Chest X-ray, PA view. Patient: 62 years old, sex M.
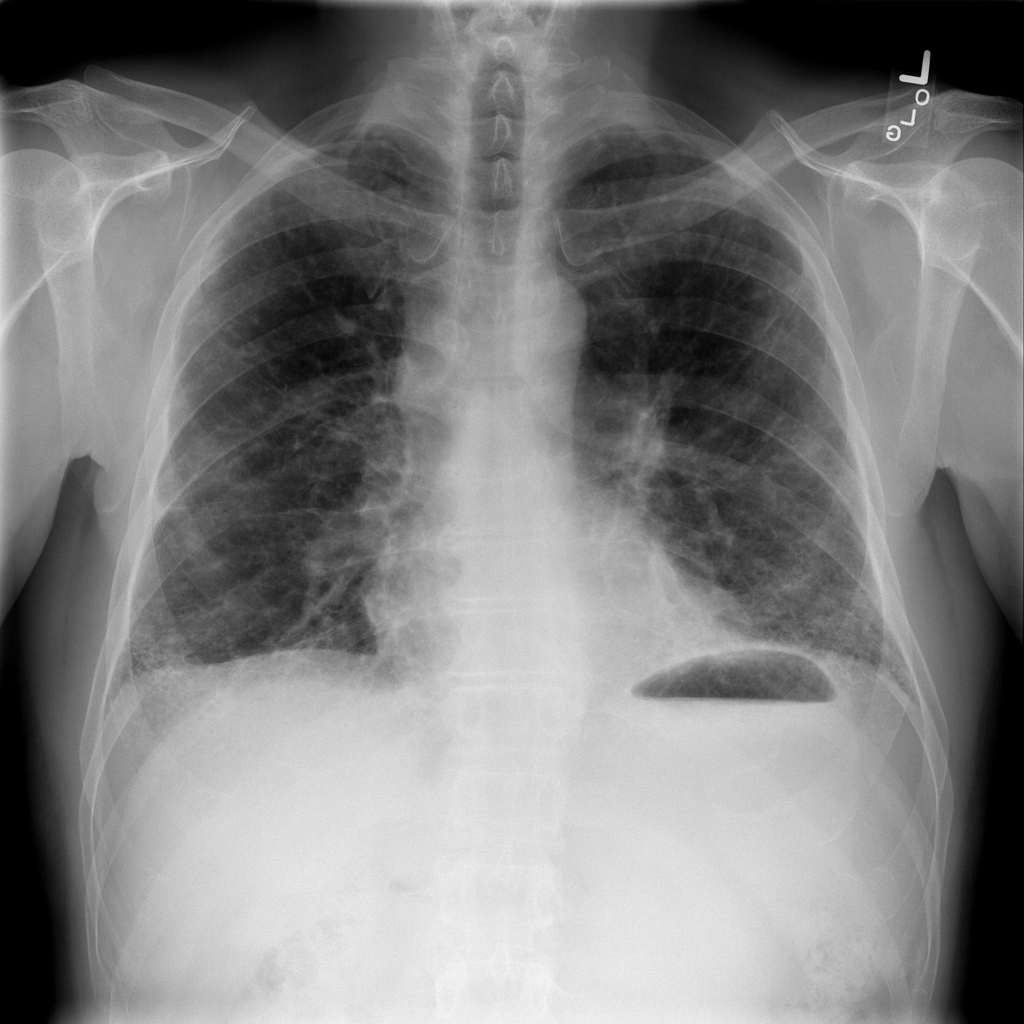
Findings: Effusion, Nodule